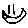
Label: smiley face